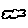
Label: cloud